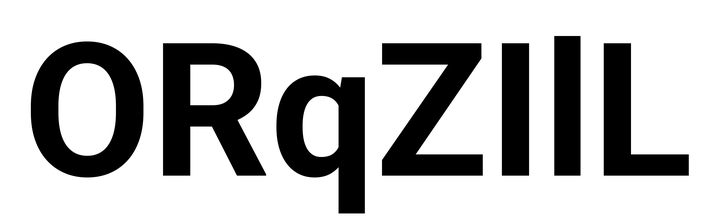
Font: Roboto_Bold